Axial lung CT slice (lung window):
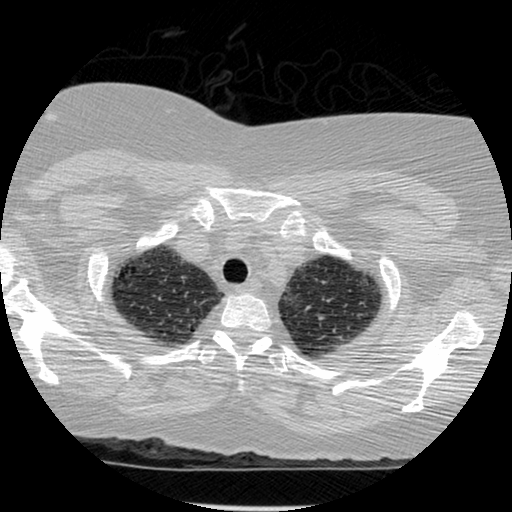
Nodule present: no